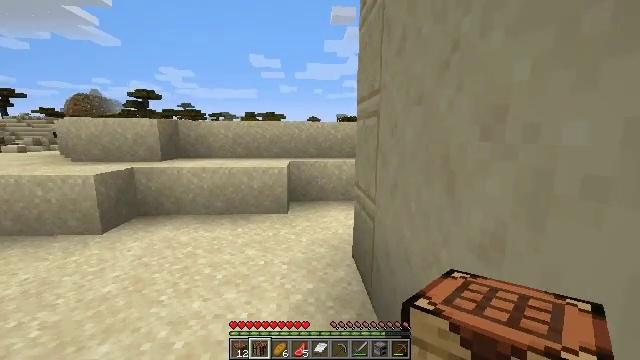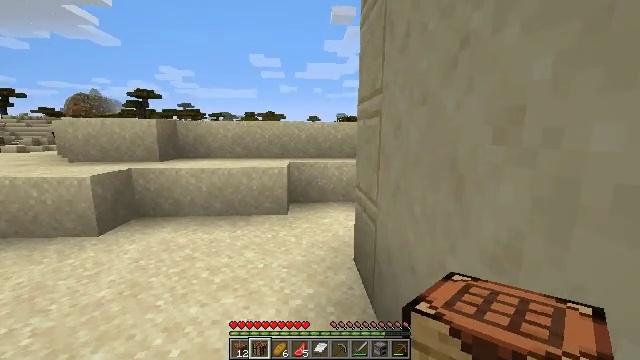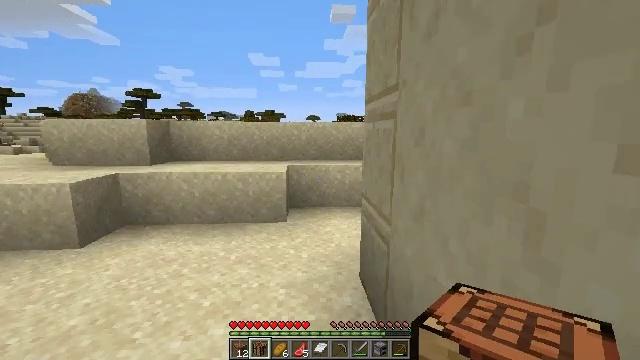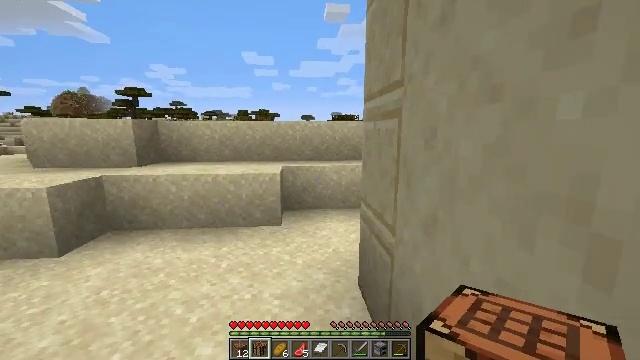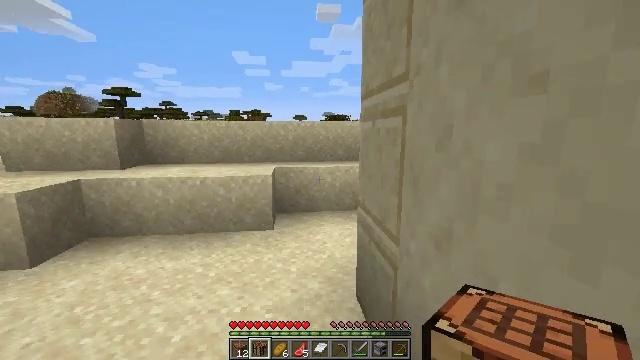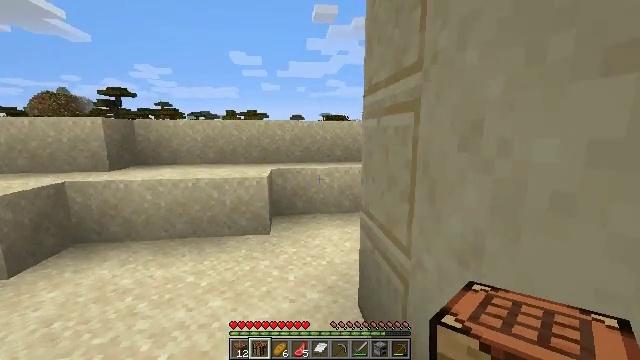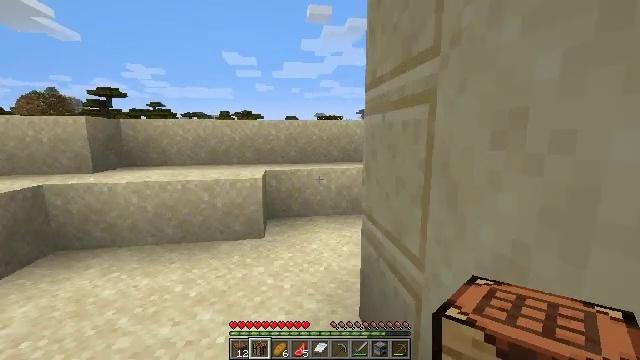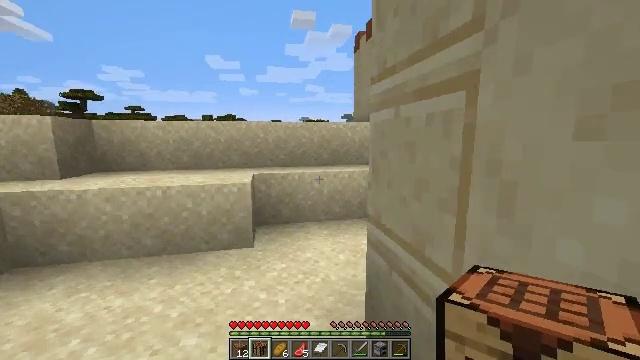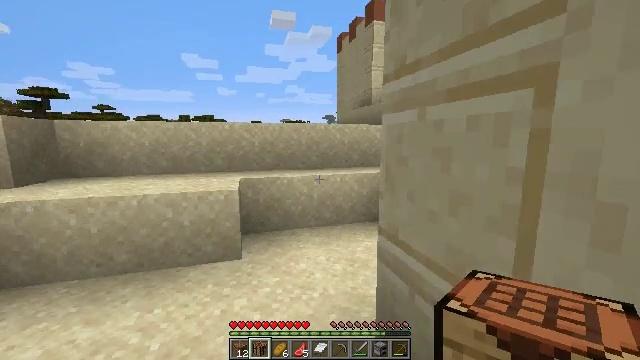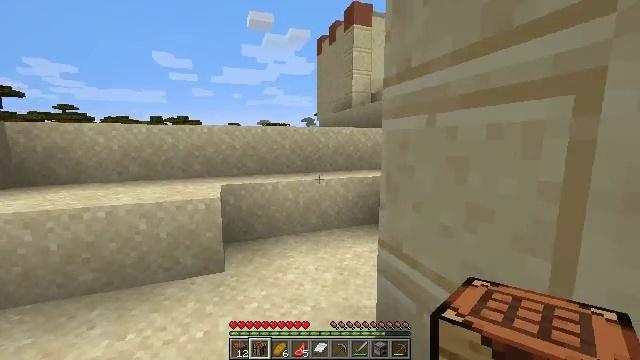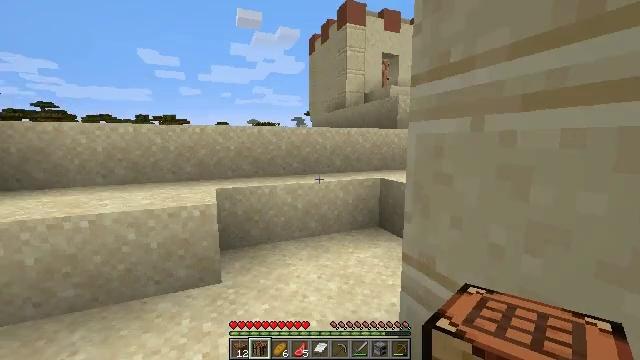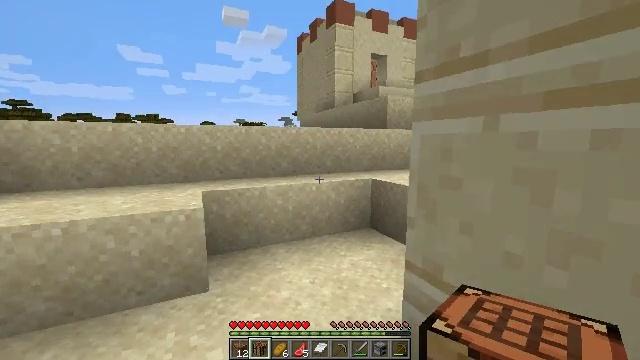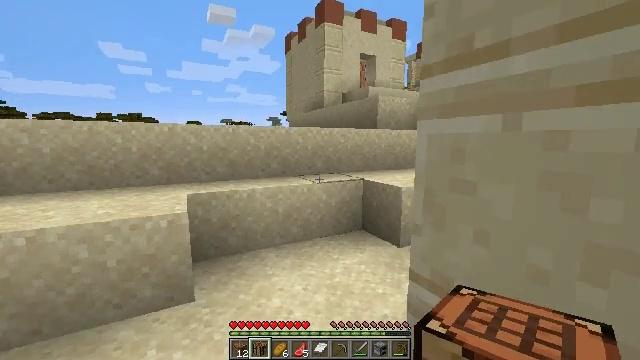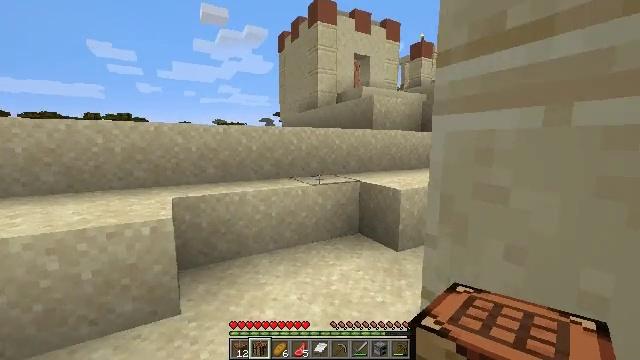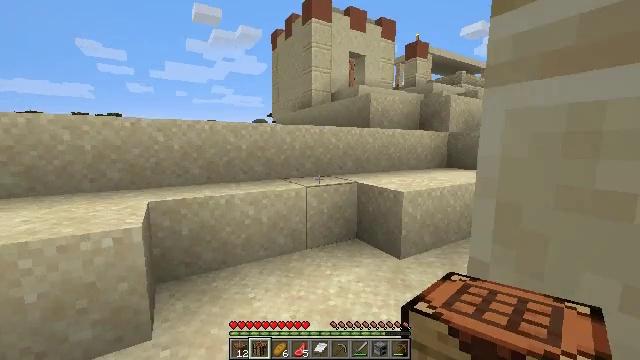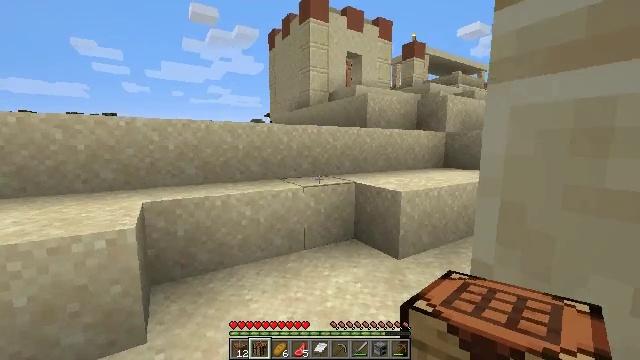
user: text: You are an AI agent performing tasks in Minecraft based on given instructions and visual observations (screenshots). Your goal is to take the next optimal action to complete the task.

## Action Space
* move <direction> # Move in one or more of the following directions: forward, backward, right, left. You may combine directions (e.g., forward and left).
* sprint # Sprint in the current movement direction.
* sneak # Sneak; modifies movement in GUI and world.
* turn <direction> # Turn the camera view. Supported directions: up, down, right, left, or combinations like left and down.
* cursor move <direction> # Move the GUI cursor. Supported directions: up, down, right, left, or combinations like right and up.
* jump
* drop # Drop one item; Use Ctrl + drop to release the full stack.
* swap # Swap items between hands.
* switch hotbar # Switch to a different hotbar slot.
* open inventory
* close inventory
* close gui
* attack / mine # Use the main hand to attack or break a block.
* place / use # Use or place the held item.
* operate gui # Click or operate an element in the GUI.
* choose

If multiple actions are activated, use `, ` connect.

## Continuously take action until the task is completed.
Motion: motion action
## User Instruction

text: Reclaim the jungle fence gate.
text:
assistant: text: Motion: move forward
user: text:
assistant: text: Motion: move forward
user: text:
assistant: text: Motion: move forward, turn right
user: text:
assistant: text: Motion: move forward, turn right
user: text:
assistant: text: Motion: move forward
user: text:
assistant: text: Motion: move forward and move left, turn right
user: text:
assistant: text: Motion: move forward and move left, turn right
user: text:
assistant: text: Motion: move forward and move left, turn right
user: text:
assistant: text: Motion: move forward and move left, turn right
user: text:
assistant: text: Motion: move forward and move left, turn right
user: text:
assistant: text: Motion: move forward, turn right
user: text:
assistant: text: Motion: move forward, turn right
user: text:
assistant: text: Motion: move forward, turn right
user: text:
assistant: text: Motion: move forward, turn right
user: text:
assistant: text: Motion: move forward
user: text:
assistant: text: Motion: move forward
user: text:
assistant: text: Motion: move forward
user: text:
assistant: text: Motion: move forward
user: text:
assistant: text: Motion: move forward, turn right
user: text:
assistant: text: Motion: move forward, turn right
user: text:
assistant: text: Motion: move forward, turn right
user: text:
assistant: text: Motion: move forward, turn right
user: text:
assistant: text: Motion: move forward, turn right
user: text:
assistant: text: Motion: move forward, turn right
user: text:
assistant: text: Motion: move forward, turn right
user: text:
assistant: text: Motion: move forward, turn right, jump
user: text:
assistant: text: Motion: move forward, jump
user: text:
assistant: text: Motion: move forward, jump
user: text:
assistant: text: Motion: move forward, jump
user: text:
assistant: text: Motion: move forward